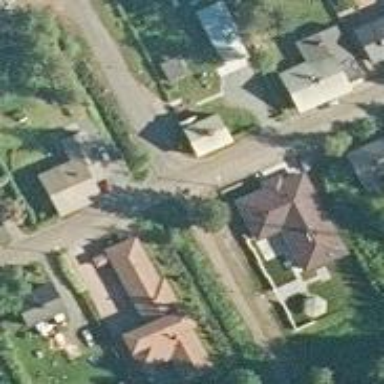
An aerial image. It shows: Residential road.